Question: I've been installed Cygwin for windows x64.
After installation, I noticed that the system can find everything.
In the console:
'''
C:\Users\Tomas>gcc --version
gcc (GCC) 4.8.3
Copyright (C) 2013 Free Software Foundation, Inc.
This is free software; see the source for copying conditions. There is NO
warranty; not even for MERCHANTABILITY or FITNESS FOR A PARTICULAR PURPOSE.
C:\Users\Tomas>g++ --version
g++ (GCC) 4.8.3
Copyright (C) 2013 Free Software Foundation, Inc.
This is free software; see the source for copying conditions. There is NO
warranty; not even for MERCHANTABILITY or FITNESS FOR A PARTICULAR PURPOSE.
C:\Users\Tomas>make --version
GNU Make 4.0
Built for x86_64-pc-cygwin
Copyright (C) <PHONE> Free Software Foundation, Inc.
License GPLv3+: GNU GPL version 3 or later <http://gnu.org/licenses/gpl.html>
This is free software: you are free to change and redistribute it.
There is NO WARRANTY, to the extent permitted by law.
C:\Users\Tomas>gdb --version
GNU gdb (GDB) 7.6.50.20130728-cvs (cygwin-special)
Copyright (C) 2013 Free Software Foundation, Inc.
License GPLv3+: GNU GPL version 3 or later <http://gnu.org/licenses/gpl.html>
This is free software: you are free to change and redistribute it.
There is NO WARRANTY, to the extent permitted by law. Type "show copying"
and "show warranty" for details.
This GDB was configured as "x86_64-pc-cygwin".
Type "show configuration" for configuration details.
For bug reporting instructions, please see:
<http://www.gnu.org/software/gdb/bugs/>.
Find the GDB manual and other documentation resources online at:
<http://www.gnu.org/software/gdb/documentation/>.
For help, type "help".
Type "apropos word" to search for commands related to "word".
'''
Then, when I create a project in eclipse, I get this error message when you try to compile it:

How can I fix it?
Thanks!
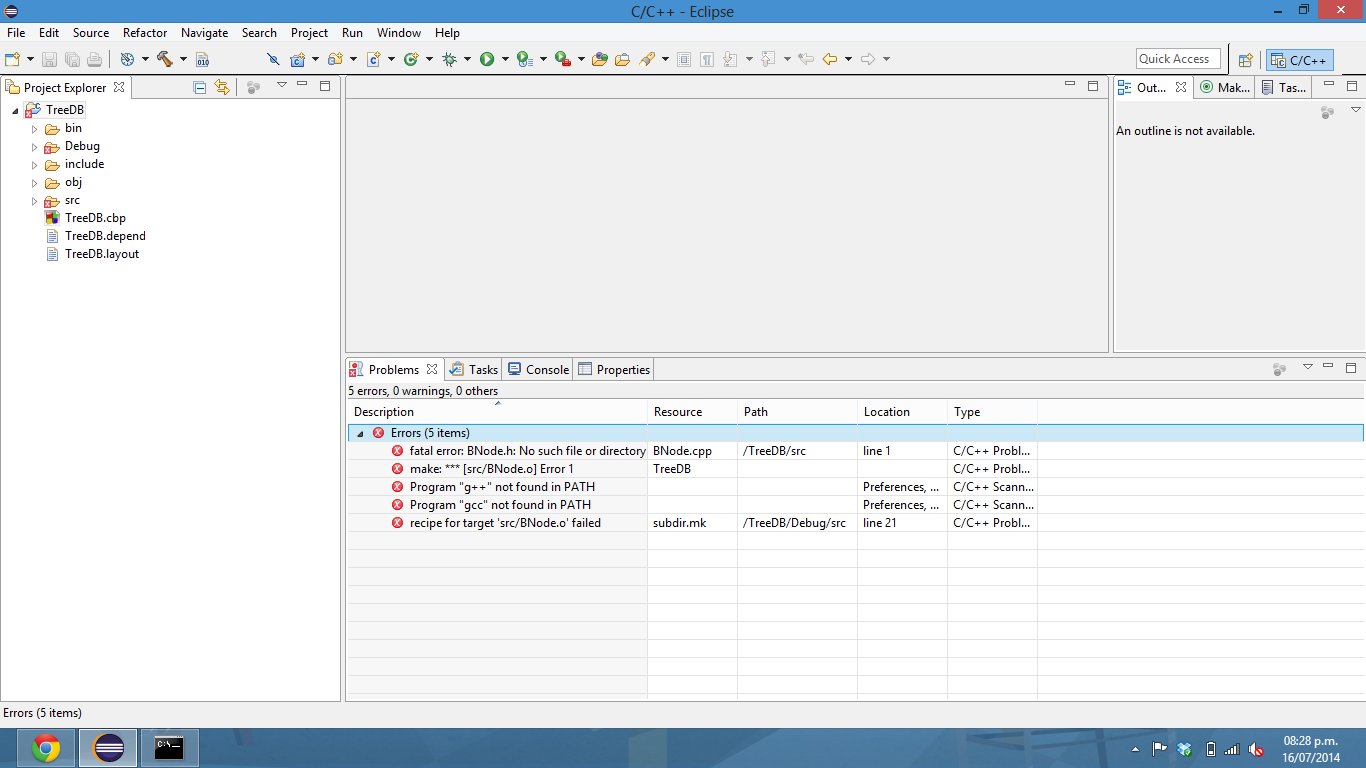
Answer: You must setup your compiler location.
You can do this in Project->Properties->C/C++ Build -> Settings -> Toolchains Tab.
For example, I use compiler from CodeSourcery Lite version.
So, I choose "C:\Program Files (x86)\CodeSourcery\Sourcery_CodeBench_Lite_for_ARM_EABIrm-none-eabi" in Global path field.
See image: <URL>
In addition, You have some trouble in Node.cpp file...
But I need to see this file to say what's wrong...
Good Luck!
Vadim